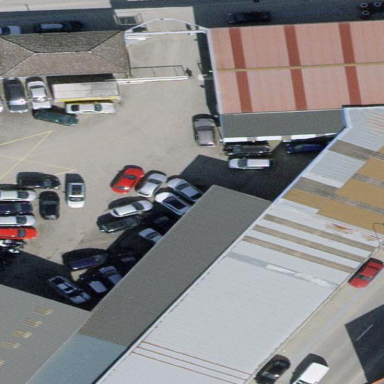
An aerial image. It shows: Industrial building.